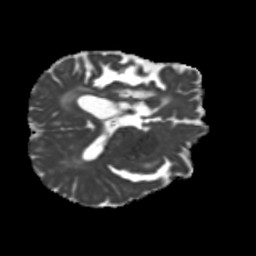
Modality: MD
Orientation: axial
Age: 59
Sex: male
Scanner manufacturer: siemens
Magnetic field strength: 3 T
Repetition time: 5.25 s
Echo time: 0.08 s